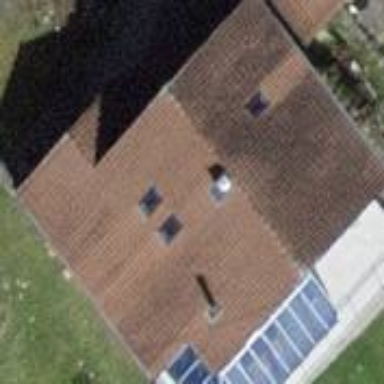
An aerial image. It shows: Building with tile roof.